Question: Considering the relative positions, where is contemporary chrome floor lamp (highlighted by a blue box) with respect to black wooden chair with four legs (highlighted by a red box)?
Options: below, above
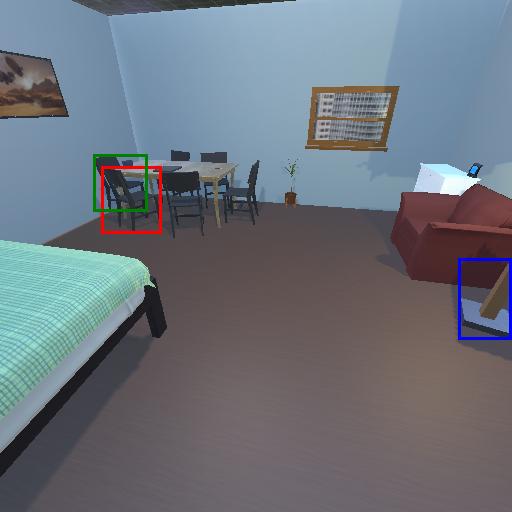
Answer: below